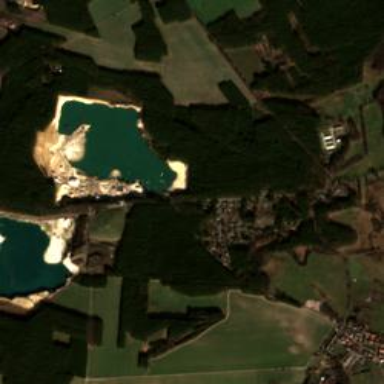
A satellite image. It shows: Quarry area.